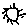
Label: sun